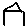
Label: house